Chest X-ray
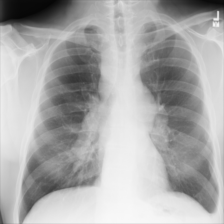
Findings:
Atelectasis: negative
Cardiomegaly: negative
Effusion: negative
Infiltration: negative
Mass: negative
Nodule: negative
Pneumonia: negative
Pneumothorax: negative
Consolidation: negative
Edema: negative
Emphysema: negative
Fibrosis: negative
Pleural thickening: negative
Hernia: negative